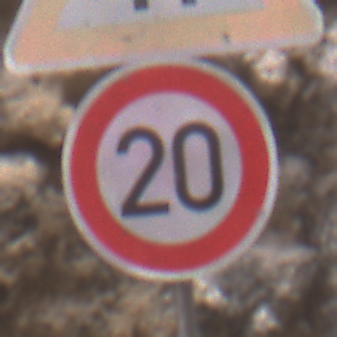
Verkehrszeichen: Geschwindigkeit20
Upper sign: EinseitigVerengteFahrbahnRechts
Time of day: Midday
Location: Outdoor (Urban)
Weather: PartlyCloudy
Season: NotSpecified
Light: Natural